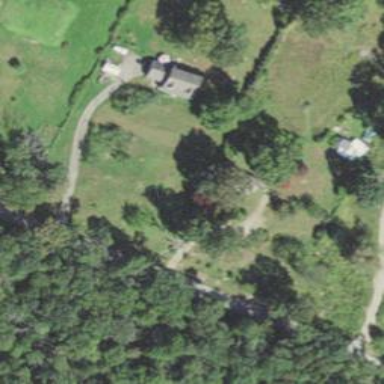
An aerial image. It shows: Residential driveway.